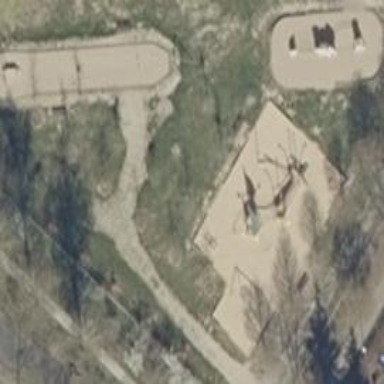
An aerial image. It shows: Playground area for leisure activities on the land.